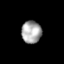
Tissue: lung
Cell type: Epithelial cells
Senescence score: 0.2433
Nuclear area (px): 436
Mean DAPI intensity: 168.369